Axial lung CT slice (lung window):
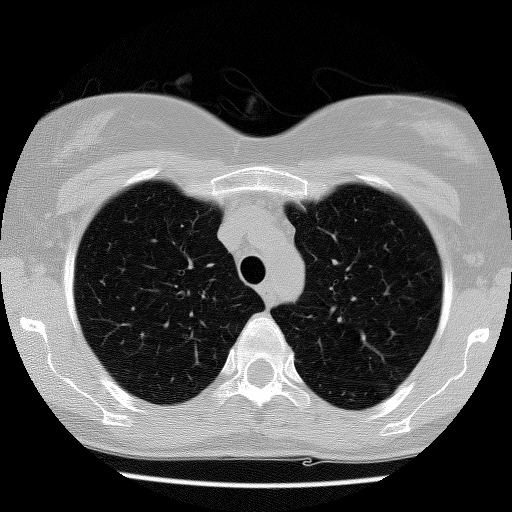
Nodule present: no